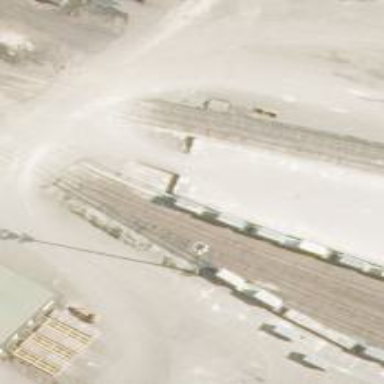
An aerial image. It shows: Railway spur service.